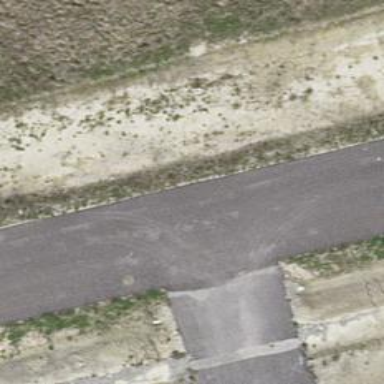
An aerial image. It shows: Residential road.